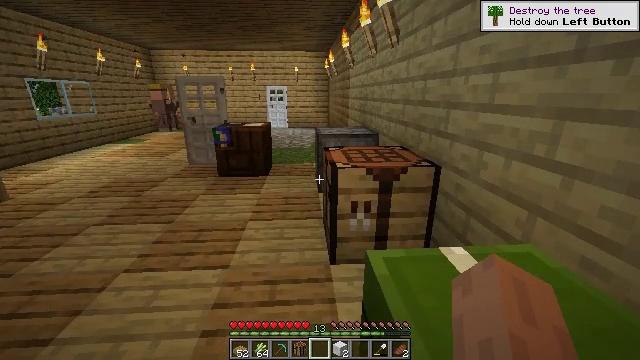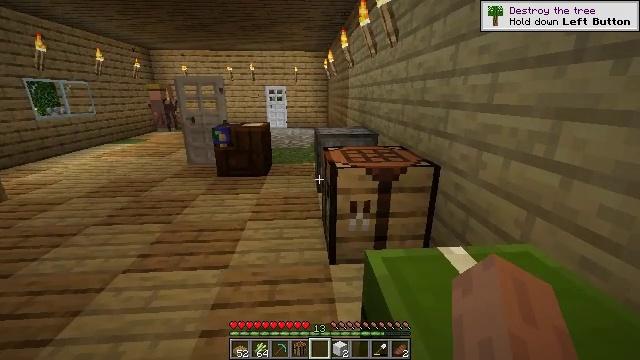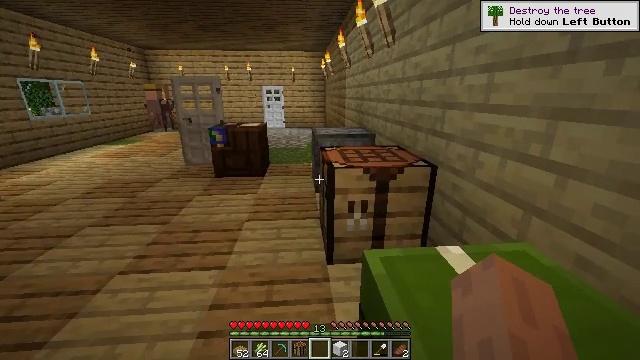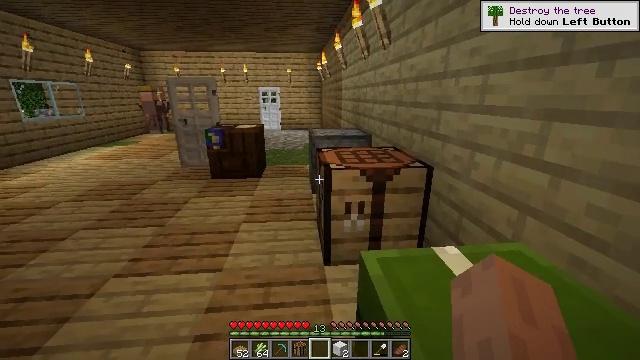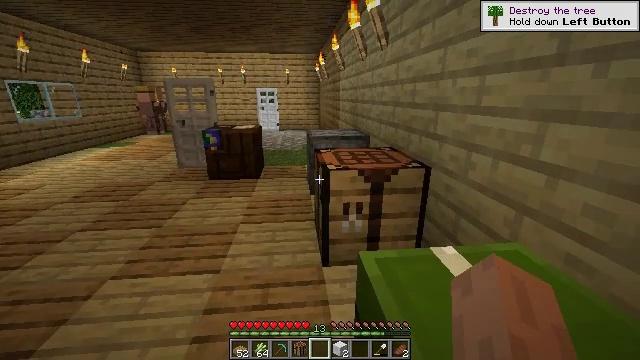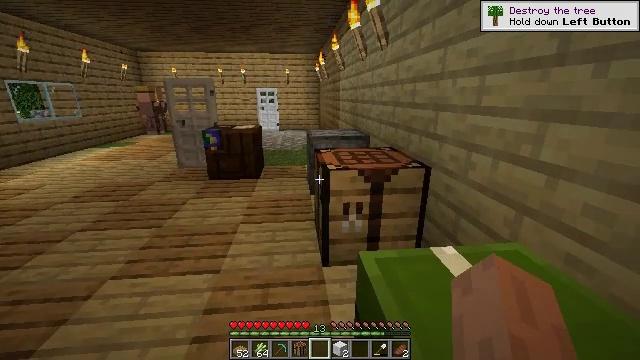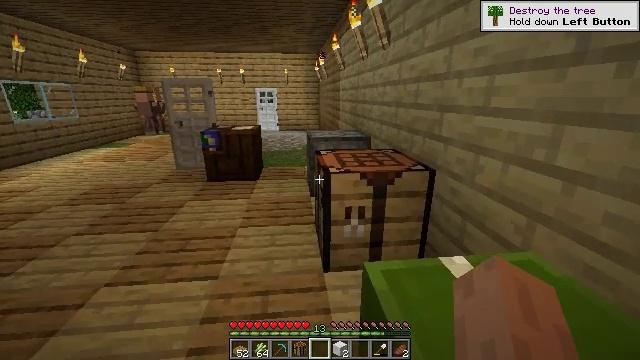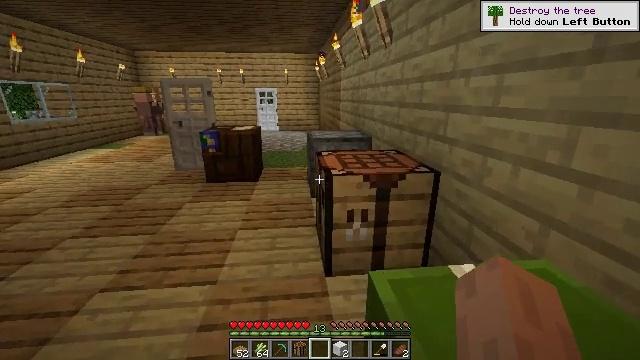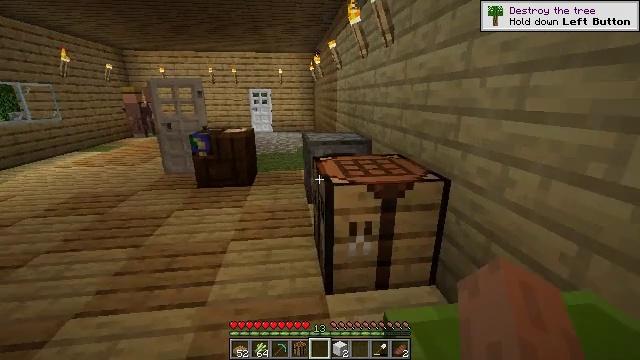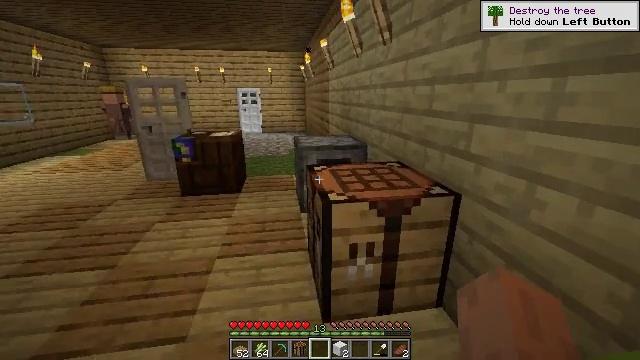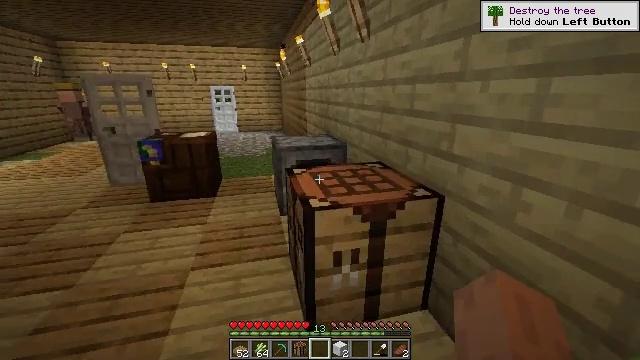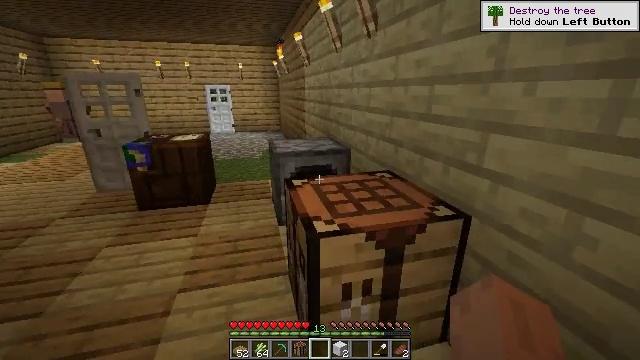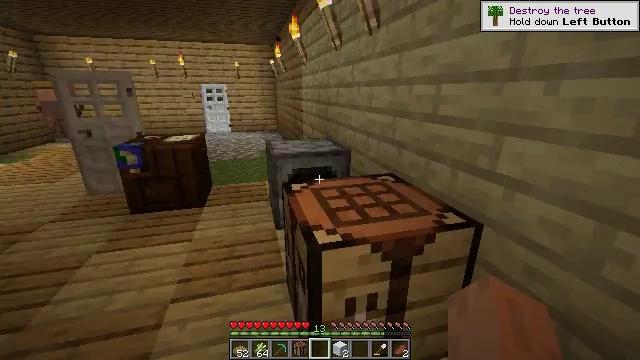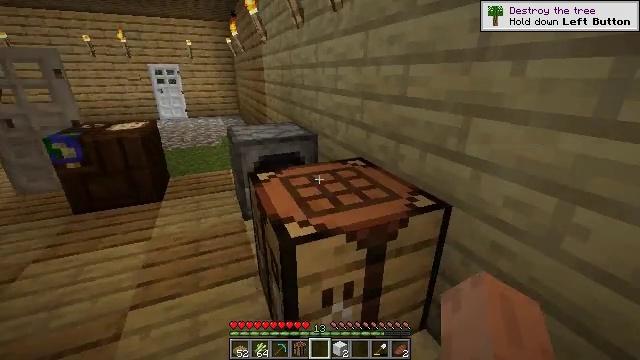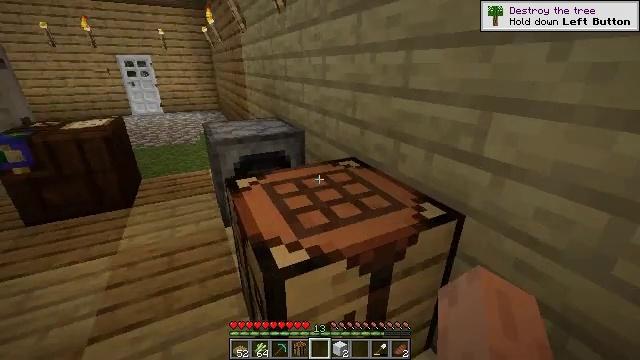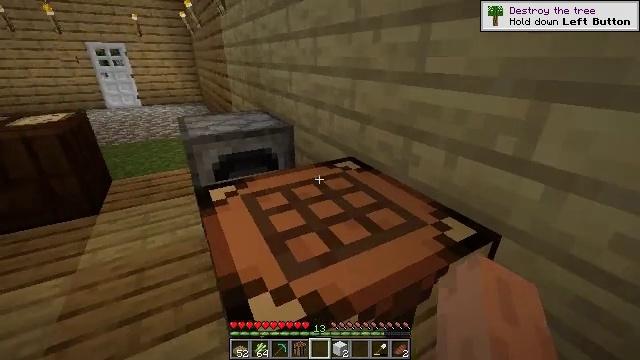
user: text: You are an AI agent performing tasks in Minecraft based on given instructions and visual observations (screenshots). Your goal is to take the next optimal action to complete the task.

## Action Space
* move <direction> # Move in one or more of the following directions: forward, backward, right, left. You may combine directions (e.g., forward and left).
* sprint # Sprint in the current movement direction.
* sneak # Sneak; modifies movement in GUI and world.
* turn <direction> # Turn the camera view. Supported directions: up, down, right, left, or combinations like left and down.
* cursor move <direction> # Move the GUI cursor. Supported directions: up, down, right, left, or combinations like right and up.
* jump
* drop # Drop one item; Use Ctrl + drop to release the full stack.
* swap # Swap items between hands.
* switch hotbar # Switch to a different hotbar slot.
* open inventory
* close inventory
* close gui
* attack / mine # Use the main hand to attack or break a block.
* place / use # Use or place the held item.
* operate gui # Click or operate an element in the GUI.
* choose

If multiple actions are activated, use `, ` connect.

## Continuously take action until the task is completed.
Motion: motion action
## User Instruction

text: Craft a white carpet.
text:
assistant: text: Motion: no_op
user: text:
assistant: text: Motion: no_op
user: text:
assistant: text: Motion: no_op
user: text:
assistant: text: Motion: no_op
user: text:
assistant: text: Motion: no_op
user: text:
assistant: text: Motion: move forward
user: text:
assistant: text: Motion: move forward
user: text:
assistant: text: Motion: move forward, turn right
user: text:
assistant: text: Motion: move forward, turn right
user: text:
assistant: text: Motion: move forward, turn right
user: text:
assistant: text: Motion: move forward
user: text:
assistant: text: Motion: move forward
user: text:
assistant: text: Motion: move forward, turn right and down
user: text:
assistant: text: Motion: move forward, turn right and down
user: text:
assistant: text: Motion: move forward, turn right and down
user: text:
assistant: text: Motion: move forward, turn right and down
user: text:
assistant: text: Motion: turn down
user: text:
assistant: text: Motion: turn down
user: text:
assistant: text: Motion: turn down
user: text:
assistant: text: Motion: no_op
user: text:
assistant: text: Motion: use / place
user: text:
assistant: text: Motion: use / place
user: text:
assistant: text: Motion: use / place
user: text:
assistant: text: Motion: no_op
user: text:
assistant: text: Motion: no_op
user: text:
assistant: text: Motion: no_op
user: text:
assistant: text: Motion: no_op
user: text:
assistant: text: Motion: no_op
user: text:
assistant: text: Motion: no_op
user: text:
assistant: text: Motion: cursor move down